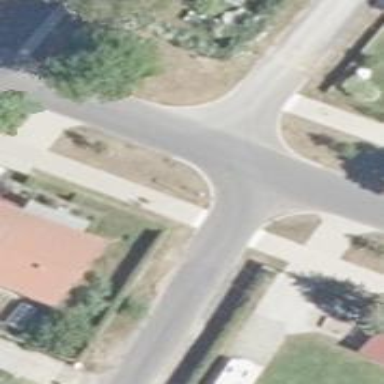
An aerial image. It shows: Uncontrolled crossing on the road.